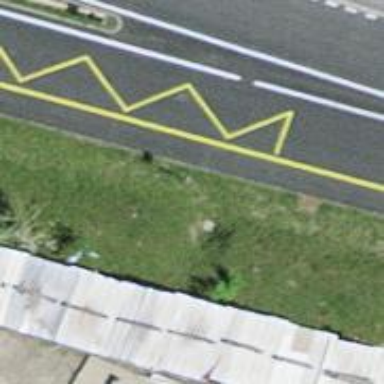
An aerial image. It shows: Sidewalk leading to public transport platform.